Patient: sex M, age 52
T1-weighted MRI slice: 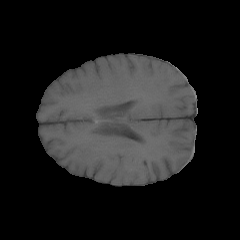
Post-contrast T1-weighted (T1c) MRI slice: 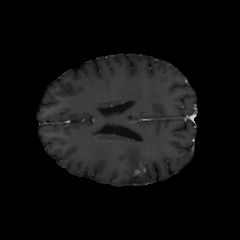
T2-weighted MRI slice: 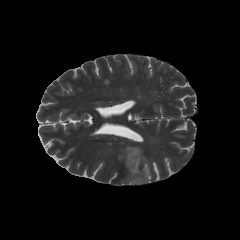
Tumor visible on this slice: yes
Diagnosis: Astrocytoma, IDH-mutant
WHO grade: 3